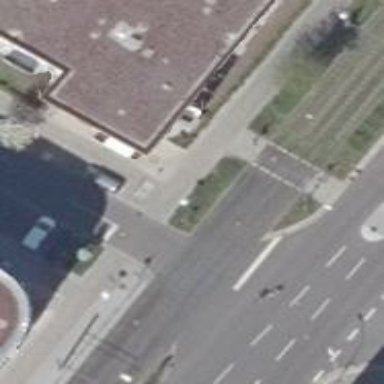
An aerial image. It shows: Unmarked crossing on the road.